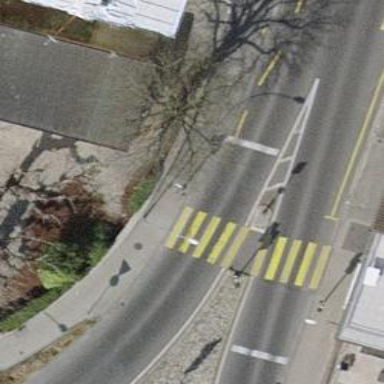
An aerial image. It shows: Marked footway crossing with asphalt surface and crossing island.